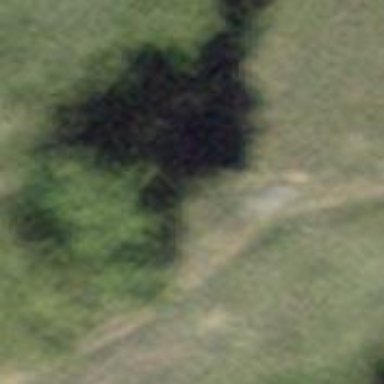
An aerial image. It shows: Bench.